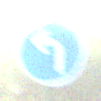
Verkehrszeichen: VorgeschriebeneFahrtrichtungLinks
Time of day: SunriseSunset
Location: Outdoor (Suburban)
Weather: PartlyCloudy
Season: NotSpecified
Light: Natural